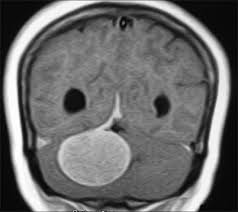
Label: meningioma